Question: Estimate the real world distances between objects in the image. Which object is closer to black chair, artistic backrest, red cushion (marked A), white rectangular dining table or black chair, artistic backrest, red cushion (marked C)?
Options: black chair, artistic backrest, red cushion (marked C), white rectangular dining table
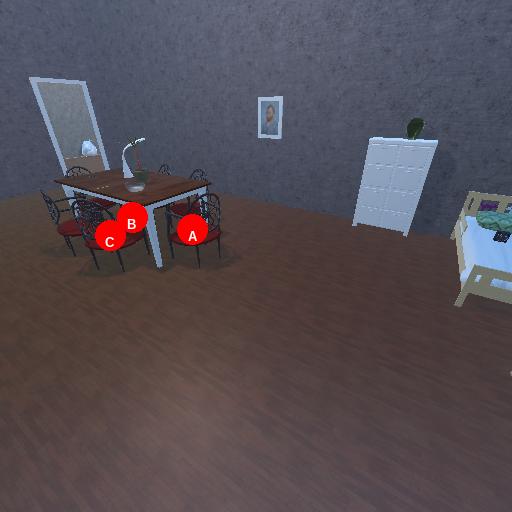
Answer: black chair, artistic backrest, red cushion (marked C)